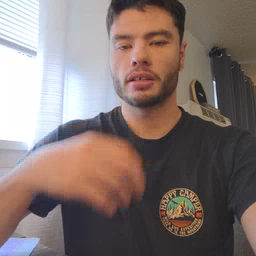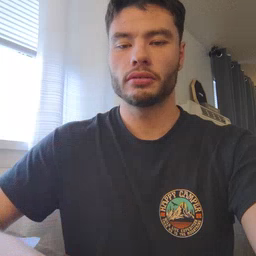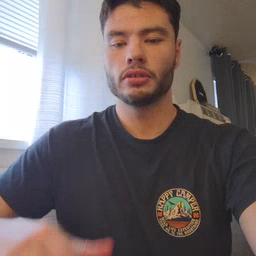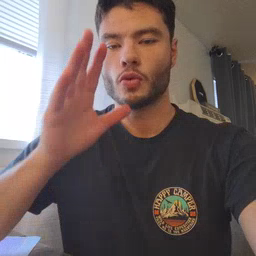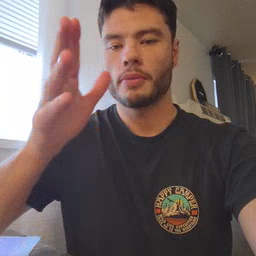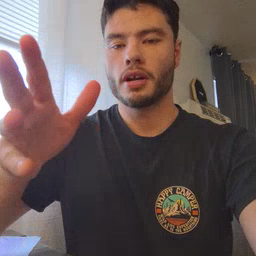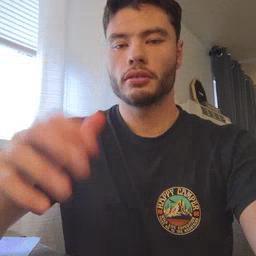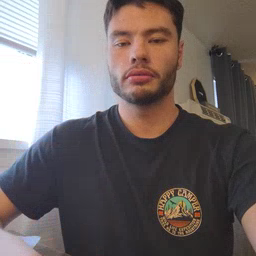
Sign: grandma